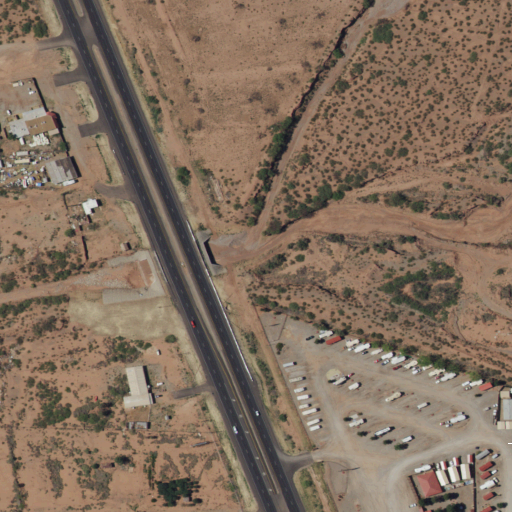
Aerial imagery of valley in New Mexico named Cottonwood Wash containing shrub, open development, low intensity development, and medium intensity development